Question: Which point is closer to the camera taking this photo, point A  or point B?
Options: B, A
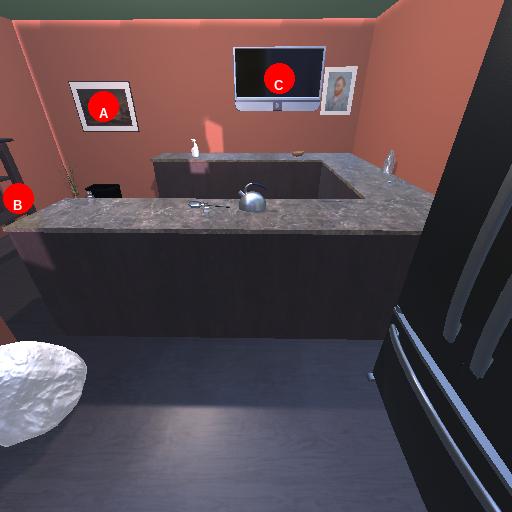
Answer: B